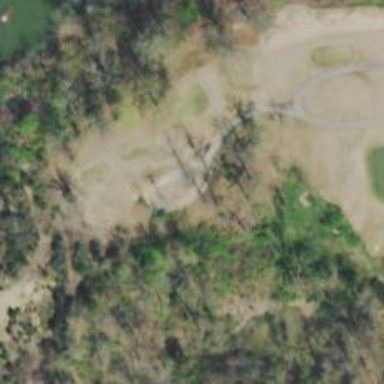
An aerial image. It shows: Pathway for golfing.